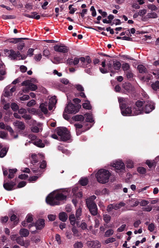
Tumor epithelial tissue: yes
Tumor-associated stroma tissue: yes
Normal tissue: no